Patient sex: M
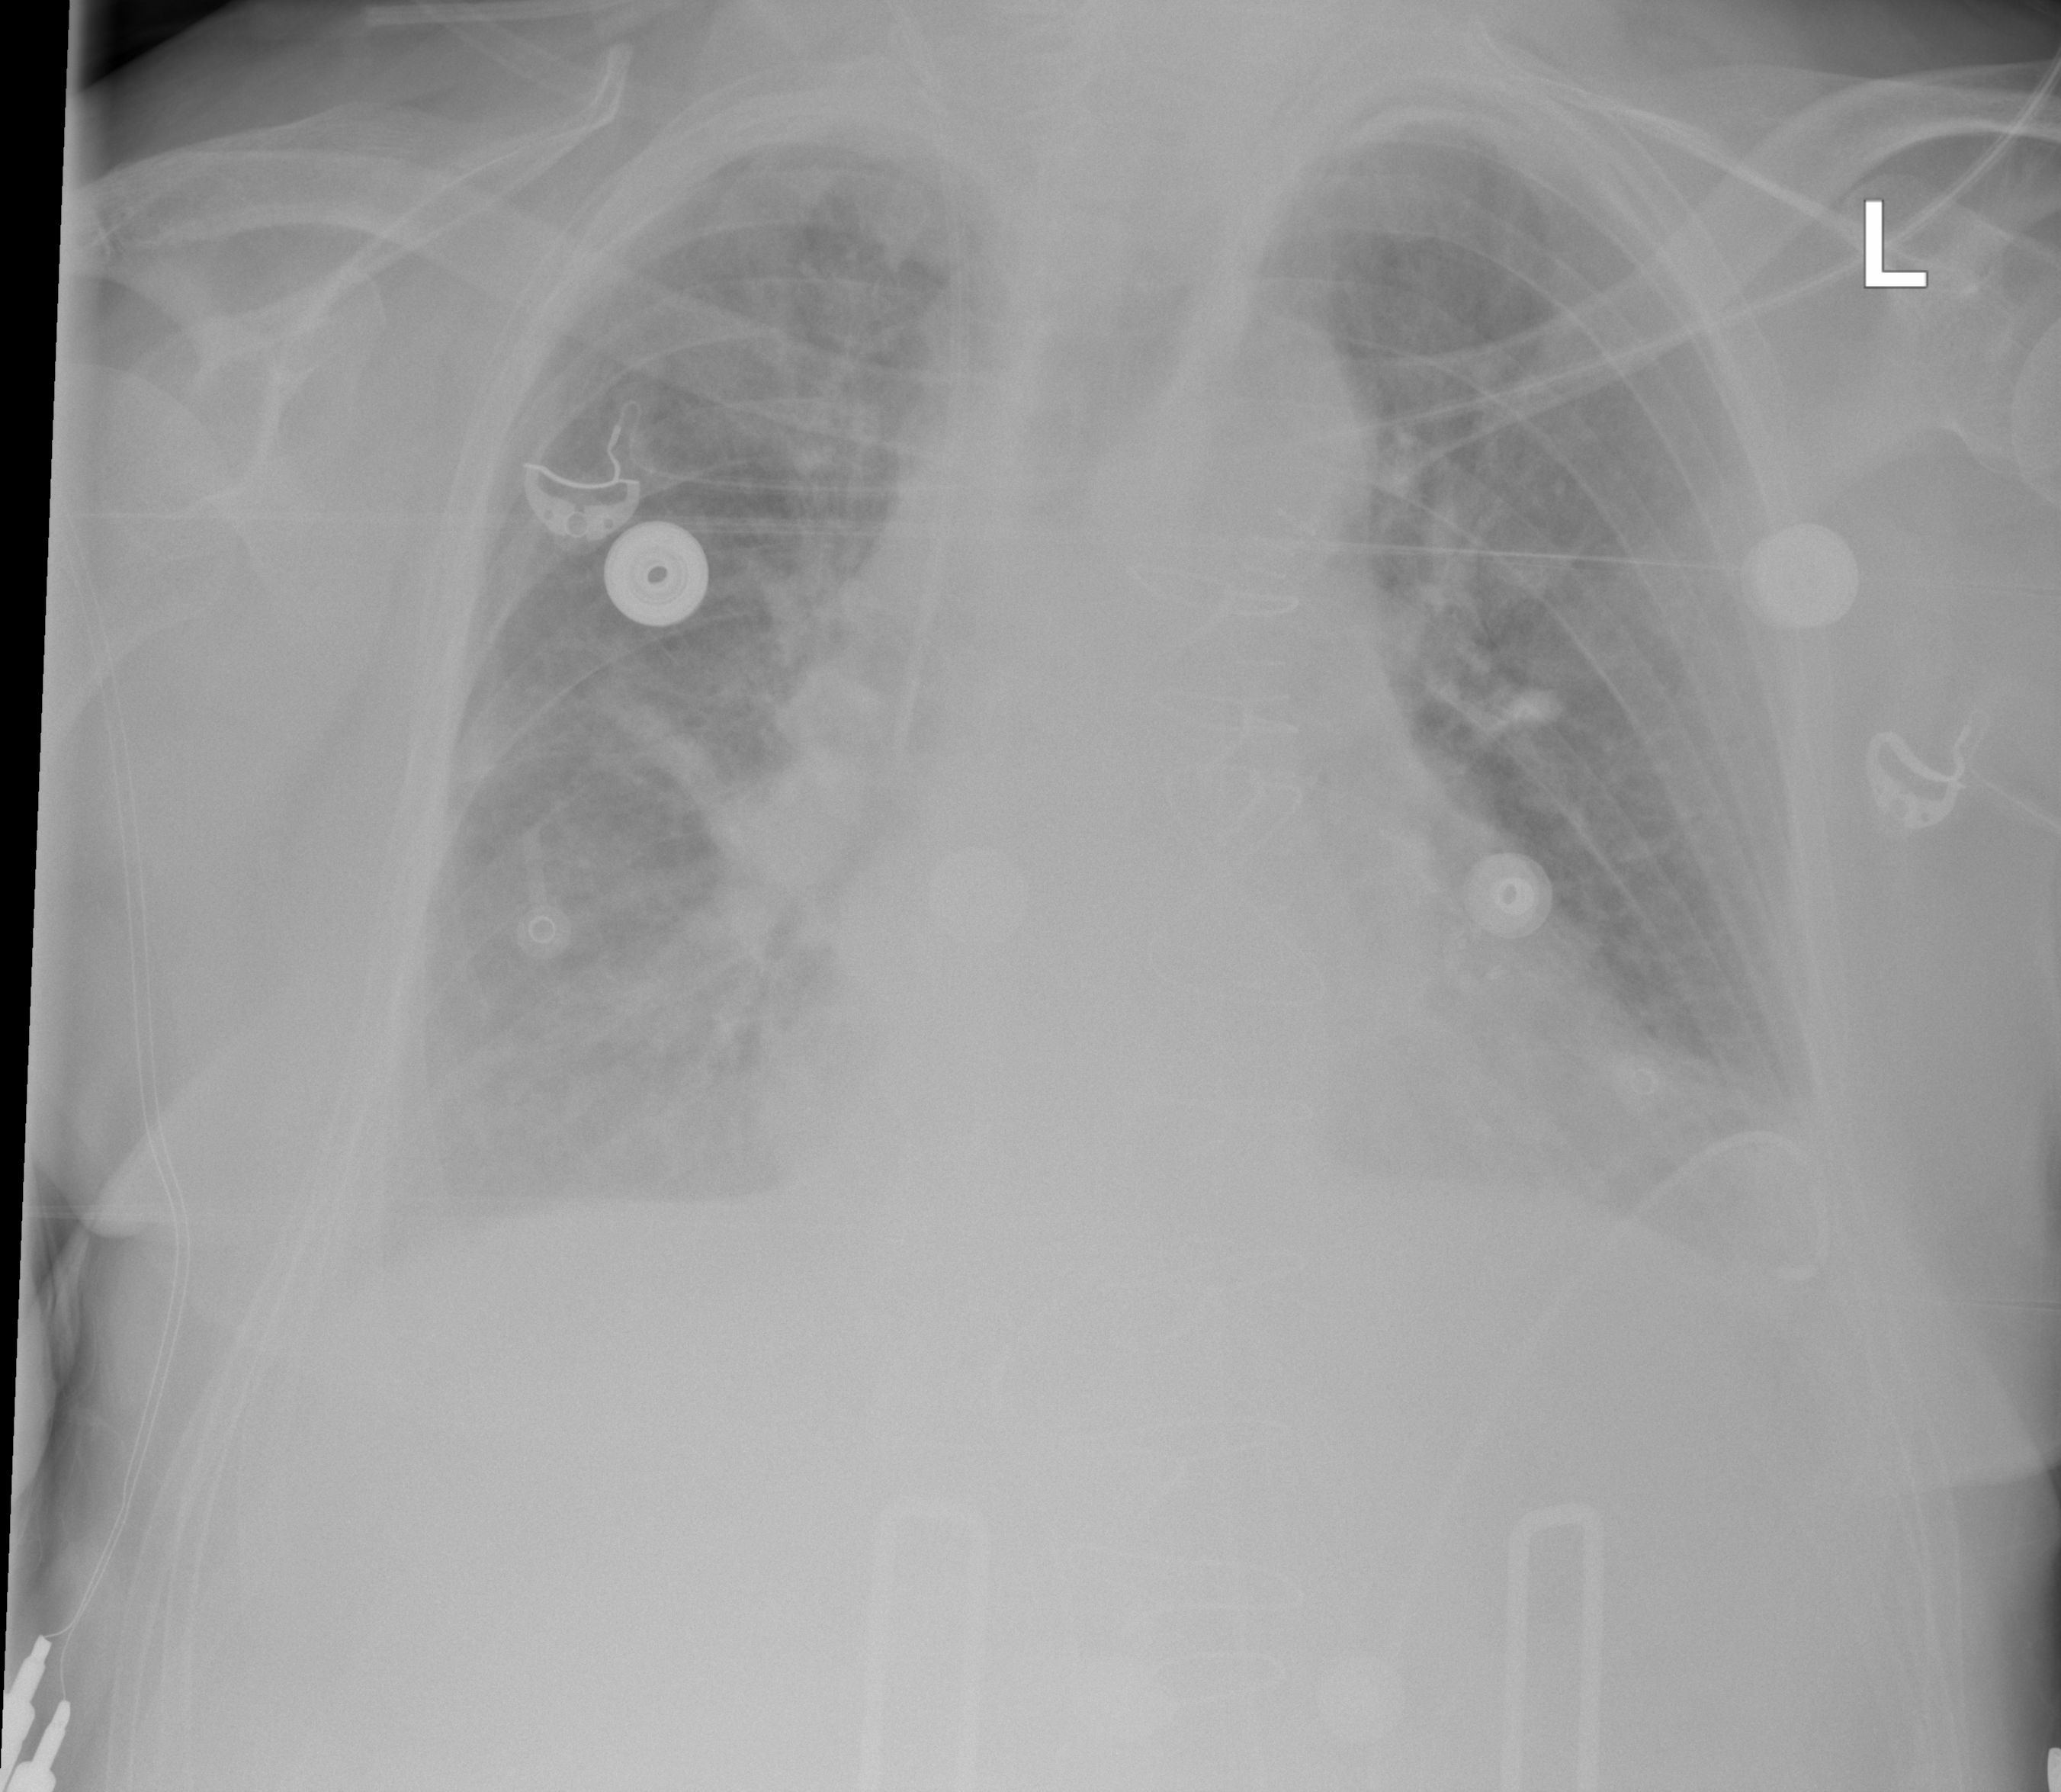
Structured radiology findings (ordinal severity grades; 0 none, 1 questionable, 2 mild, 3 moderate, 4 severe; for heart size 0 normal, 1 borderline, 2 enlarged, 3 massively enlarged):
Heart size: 1
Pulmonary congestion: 2
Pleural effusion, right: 1
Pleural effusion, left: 1
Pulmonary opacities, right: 0
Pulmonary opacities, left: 0
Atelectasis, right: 1
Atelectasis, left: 2